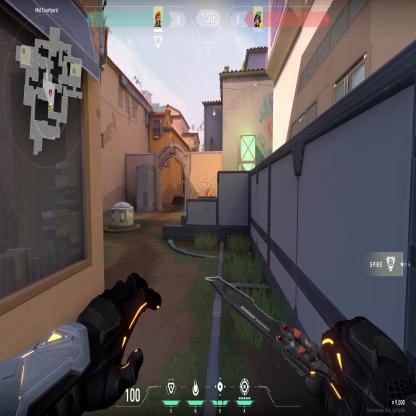
Label: enemy